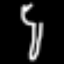
Label: fork